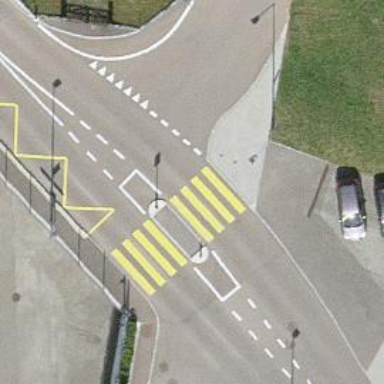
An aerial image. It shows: Zebra crossing with central island.